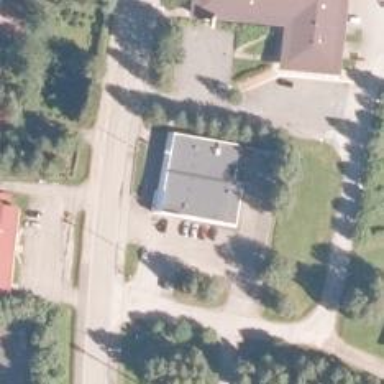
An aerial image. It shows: Convenience shop.